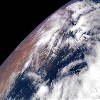
Label: cloud